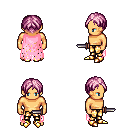
a pixel art fantasy rpg character, male body template, human, tanned skin, pink tattered cape, gold greaves, pink parted hairstyle, gold boots, dagger, four views (front, back, left, right), 2x2 character sprite sheet, small pixel art, hard edges, no anti-aliasing